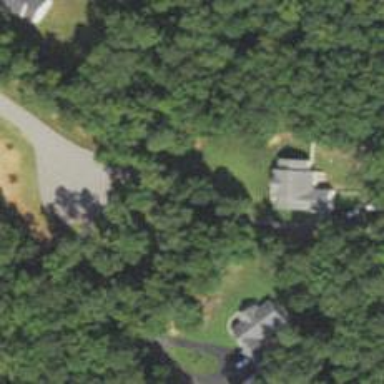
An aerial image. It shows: Driveway leading to service road.